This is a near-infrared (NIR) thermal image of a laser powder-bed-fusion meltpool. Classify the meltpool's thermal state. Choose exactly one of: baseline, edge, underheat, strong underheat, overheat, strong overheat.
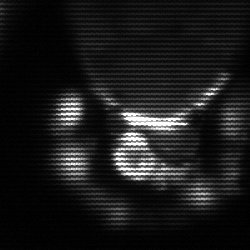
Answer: baseline